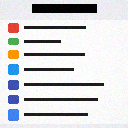
Screen state: on